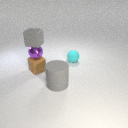
small purple metal sphere above small brown rubber cube